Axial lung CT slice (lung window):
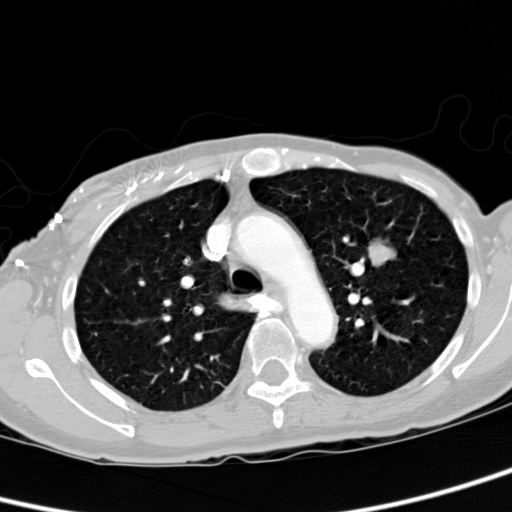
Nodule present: yes
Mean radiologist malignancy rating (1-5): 3.75